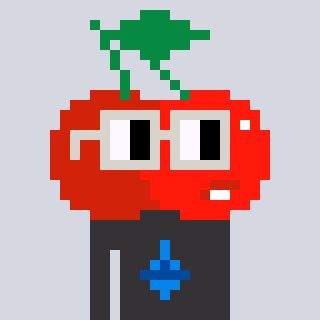
a pixel art character with square light gray glasses, a cherry-shaped head and a grayscale-colored body on a cool background